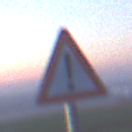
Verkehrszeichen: Gefahrenstelle
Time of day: SunriseSunset
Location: Outdoor (Nature)
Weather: Clear
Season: NotSpecified
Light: Natural